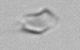
Label: detritus_transparent